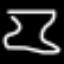
Label: hourglass